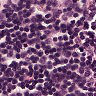
Metastatic tissue present: no